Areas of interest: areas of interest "Hakka Metropolis Cultural Tourism Resort"
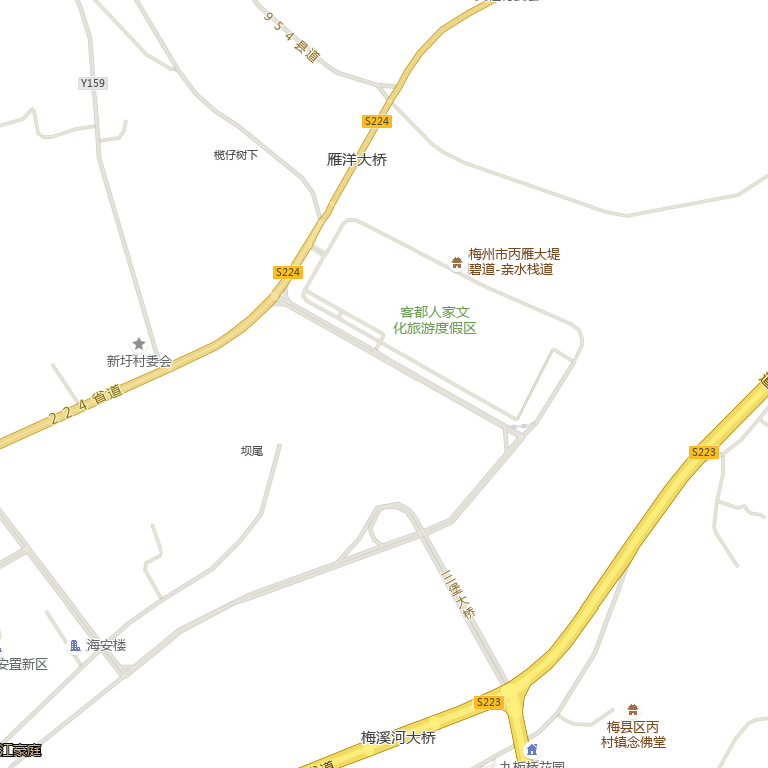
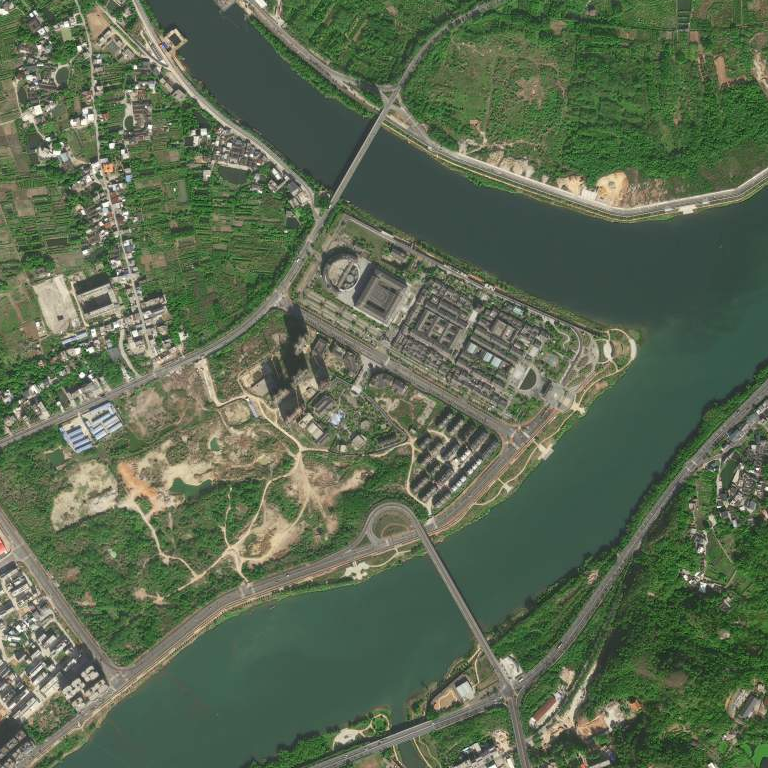